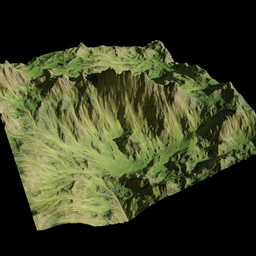
Label: nature